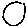
Label: moon